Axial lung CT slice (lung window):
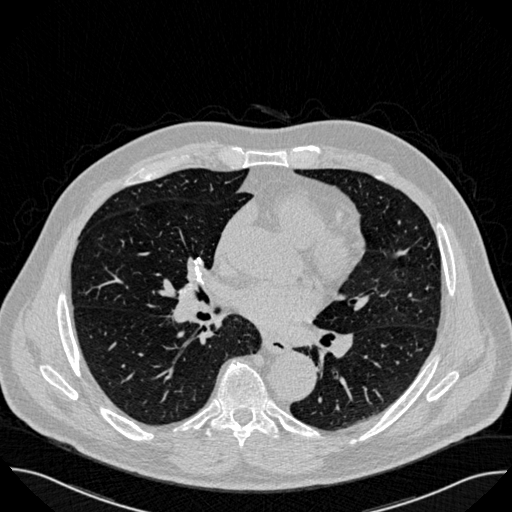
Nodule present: no